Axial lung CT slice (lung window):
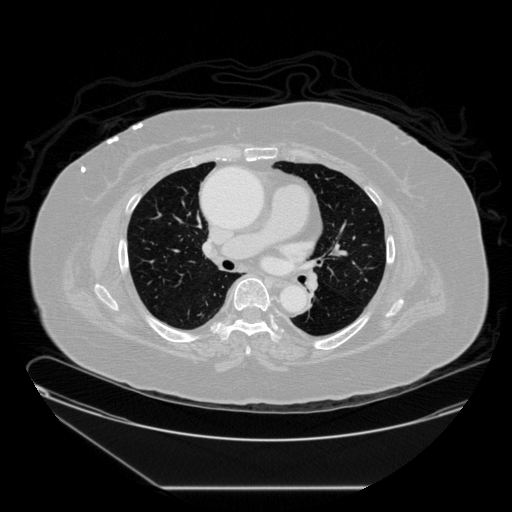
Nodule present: no